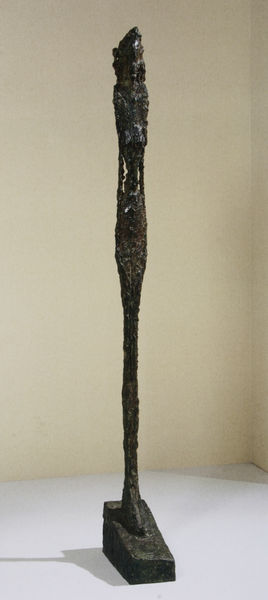
Titel: Femme debout (Leoni), Stehende Frau (Leoni)
Künstler: Alberto Giacometti
Standort: Schweiz
Institution: Privatsammlung
Schlagwörter: fuß, schatten, braun, frau, licht, weiss, beige, wand, lang, mensch, sockel, schlank, boden, figur, stehend, skulptur, schmal, bronze, plastik, plinthe, podest, stehende, dünn, hoch, foto, fotografie, dürr, stilisiert, rau, objekt, proportion, nach 1945, hochragend, giacometti, nach 45, nachkriegsplastik